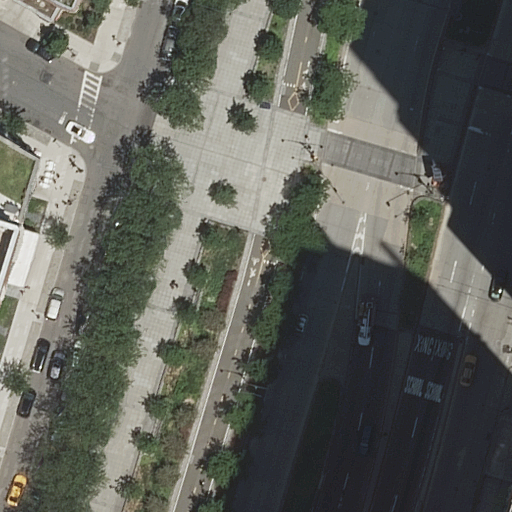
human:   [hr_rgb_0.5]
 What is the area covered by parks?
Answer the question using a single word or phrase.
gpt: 1084m2

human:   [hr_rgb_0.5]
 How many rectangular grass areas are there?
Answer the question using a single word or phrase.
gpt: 3

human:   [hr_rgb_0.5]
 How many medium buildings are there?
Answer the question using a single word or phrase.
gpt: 1

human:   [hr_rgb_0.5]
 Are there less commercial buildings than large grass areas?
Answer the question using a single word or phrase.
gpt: no

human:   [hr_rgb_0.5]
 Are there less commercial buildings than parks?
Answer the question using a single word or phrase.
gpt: yes

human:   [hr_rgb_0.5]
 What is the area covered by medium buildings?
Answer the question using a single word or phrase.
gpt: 114m2

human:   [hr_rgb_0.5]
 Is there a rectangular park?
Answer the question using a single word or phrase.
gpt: yes

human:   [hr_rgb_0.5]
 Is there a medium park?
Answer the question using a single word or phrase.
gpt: no

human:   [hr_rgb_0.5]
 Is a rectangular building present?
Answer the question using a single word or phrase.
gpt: yes

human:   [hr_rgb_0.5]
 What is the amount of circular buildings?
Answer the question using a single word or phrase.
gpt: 0

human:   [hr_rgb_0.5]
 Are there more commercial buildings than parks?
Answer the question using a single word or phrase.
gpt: no

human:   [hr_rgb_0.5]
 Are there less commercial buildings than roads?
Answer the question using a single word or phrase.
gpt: yes

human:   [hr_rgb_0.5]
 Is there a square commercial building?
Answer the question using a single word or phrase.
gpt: no

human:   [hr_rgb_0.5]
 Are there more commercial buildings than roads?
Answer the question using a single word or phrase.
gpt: no

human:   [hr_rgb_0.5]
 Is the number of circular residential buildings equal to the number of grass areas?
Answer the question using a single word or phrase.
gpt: no

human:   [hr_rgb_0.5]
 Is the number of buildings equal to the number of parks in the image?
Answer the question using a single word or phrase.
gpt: no

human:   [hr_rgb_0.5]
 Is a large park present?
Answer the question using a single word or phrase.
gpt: yes

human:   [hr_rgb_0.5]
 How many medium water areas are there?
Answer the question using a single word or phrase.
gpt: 0

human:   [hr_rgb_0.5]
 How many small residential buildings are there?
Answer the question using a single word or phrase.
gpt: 0

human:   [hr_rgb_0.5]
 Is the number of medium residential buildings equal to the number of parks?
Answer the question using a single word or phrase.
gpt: yes

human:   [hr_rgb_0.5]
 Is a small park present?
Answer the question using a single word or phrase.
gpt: no

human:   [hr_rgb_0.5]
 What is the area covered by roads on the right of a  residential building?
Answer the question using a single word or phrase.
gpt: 0m2

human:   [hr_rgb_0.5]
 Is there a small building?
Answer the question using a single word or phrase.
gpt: yes

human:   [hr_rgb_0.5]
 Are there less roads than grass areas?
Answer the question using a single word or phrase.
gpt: no

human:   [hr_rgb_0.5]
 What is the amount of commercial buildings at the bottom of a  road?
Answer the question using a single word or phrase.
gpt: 0

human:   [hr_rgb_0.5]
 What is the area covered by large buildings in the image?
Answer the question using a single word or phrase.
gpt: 1960m2

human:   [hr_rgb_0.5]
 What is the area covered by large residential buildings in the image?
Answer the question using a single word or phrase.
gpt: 1960m2

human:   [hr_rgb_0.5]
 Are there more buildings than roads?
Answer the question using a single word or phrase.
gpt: no

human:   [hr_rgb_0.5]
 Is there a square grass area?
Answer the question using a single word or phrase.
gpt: no

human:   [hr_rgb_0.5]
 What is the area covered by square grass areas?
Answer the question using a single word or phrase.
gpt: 0m2

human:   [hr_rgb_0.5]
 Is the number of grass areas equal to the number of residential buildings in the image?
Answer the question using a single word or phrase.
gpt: no

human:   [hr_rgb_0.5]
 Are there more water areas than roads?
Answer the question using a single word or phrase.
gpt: no

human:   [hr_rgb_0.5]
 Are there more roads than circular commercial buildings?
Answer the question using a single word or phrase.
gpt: yes

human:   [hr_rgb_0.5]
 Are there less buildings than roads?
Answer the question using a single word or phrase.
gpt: yes

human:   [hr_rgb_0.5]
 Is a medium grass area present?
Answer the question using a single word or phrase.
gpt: yes

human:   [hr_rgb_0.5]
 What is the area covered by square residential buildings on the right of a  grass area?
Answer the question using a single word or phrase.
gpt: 0m2